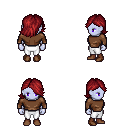
a pixel art fantasy rpg character, female body template, dark elf, purple skin, brown long-sleeve shirt, white pants, brunette swoop hairstyle, brown shoes, four views (front, back, left, right), 2x2 character sprite sheet, small pixel art, hard edges, no anti-aliasing